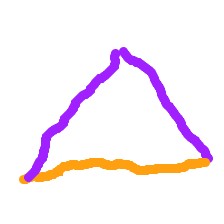
Shape: triangle